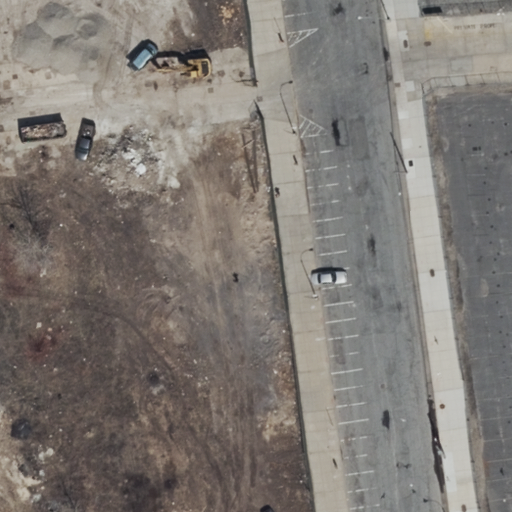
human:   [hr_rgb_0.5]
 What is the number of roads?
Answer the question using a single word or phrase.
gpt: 2

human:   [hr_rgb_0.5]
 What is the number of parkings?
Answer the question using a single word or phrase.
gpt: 1

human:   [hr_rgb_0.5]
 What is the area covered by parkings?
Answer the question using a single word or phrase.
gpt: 47m2

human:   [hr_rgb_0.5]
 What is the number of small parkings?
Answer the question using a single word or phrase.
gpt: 1

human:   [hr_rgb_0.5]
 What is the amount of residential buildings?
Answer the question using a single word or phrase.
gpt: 0

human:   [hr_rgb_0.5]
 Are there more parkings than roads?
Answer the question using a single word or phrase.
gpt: no

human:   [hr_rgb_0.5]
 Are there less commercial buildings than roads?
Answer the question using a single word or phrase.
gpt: yes

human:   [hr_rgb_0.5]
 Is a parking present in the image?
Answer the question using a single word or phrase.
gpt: yes

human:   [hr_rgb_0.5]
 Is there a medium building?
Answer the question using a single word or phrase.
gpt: no

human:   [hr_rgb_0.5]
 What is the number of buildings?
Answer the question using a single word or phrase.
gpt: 0

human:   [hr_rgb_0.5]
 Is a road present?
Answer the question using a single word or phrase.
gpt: yes

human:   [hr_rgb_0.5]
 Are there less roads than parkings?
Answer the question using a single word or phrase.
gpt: no

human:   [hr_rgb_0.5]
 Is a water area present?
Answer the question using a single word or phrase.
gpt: no

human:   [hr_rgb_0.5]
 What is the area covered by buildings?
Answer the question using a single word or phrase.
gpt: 0m2

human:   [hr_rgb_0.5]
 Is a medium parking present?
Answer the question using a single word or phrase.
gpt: no

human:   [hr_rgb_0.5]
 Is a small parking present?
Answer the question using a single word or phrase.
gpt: yes

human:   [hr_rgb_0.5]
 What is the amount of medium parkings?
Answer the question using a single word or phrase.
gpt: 0

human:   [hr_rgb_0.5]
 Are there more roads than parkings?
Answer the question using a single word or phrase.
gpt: yes

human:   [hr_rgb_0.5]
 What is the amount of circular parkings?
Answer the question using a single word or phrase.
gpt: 0

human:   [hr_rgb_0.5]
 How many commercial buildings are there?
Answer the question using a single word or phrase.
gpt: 0

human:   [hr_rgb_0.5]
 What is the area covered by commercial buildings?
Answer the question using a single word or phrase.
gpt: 0m2

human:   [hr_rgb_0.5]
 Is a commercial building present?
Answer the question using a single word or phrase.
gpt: no

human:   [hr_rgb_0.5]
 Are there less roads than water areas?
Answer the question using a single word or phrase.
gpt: no

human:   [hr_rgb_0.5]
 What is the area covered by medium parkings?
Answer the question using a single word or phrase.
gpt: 0m2

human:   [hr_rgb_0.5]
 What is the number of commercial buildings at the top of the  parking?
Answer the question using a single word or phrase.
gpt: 0

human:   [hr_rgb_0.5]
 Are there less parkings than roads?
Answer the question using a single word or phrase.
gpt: yes

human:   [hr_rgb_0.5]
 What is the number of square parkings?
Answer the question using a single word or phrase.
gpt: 0

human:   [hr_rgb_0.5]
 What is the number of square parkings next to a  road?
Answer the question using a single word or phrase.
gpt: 0

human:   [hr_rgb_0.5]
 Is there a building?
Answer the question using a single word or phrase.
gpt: no

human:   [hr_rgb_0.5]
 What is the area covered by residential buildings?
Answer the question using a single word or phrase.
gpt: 0m2

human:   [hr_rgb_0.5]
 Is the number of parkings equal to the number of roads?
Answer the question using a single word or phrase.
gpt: no

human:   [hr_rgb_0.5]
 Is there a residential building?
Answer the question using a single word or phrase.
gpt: no

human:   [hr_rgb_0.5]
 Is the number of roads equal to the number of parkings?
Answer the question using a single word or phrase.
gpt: no

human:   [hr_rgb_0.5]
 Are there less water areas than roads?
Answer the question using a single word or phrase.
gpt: yes

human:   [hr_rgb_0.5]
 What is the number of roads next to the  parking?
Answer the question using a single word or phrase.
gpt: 2

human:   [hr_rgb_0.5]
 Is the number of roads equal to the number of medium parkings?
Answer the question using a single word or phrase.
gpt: no

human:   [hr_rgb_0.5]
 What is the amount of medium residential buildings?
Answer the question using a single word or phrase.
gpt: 0

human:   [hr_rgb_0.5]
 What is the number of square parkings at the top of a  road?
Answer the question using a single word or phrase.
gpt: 0

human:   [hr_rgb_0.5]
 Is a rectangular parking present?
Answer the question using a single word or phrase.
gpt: yes

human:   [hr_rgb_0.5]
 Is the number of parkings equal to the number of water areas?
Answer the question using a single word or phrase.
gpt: no

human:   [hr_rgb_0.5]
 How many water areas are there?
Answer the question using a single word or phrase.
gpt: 0

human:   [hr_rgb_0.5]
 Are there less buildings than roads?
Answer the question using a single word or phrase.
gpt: yes

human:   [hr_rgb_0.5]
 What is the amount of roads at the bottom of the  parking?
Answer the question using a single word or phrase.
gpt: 1

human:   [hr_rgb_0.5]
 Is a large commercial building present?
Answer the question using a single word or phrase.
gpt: no

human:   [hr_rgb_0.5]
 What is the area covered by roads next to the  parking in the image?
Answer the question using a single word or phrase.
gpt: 0m2

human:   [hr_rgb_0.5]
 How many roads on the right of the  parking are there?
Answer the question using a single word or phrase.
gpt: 0

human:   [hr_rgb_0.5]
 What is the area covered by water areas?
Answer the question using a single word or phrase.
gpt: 0m2

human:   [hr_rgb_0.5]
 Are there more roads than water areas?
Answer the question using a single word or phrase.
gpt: yes

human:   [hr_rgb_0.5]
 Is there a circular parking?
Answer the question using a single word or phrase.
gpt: no

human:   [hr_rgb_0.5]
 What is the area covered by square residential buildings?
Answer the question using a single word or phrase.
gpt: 0m2

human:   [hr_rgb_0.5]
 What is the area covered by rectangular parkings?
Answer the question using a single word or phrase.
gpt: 47m2

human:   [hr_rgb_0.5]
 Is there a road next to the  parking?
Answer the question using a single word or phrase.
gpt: yes

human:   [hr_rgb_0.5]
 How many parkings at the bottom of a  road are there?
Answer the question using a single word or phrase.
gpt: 0

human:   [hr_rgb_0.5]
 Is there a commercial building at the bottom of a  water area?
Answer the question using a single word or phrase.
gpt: no

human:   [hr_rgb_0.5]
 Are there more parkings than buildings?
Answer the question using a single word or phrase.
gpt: yes

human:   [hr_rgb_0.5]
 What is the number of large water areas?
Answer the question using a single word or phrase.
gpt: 0

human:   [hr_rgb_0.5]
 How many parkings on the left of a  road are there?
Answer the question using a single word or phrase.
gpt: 0

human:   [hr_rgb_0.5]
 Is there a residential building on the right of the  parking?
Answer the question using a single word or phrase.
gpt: no

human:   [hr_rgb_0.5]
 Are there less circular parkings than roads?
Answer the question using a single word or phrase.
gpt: yes

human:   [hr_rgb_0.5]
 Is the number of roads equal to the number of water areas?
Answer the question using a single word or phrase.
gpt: no

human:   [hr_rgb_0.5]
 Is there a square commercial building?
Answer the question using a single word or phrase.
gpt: no

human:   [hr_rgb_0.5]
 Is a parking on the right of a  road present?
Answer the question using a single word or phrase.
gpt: yes

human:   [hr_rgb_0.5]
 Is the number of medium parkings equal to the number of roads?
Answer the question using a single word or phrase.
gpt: no

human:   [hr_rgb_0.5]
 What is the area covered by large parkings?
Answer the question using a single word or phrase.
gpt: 0m2